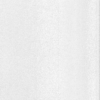
Label: dusty